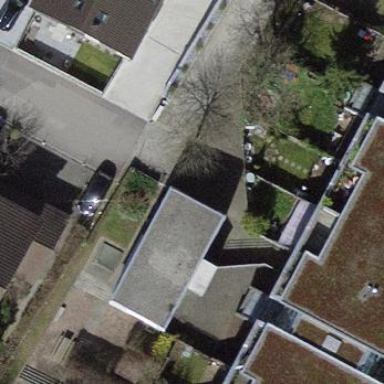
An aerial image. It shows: Kindergarten building.